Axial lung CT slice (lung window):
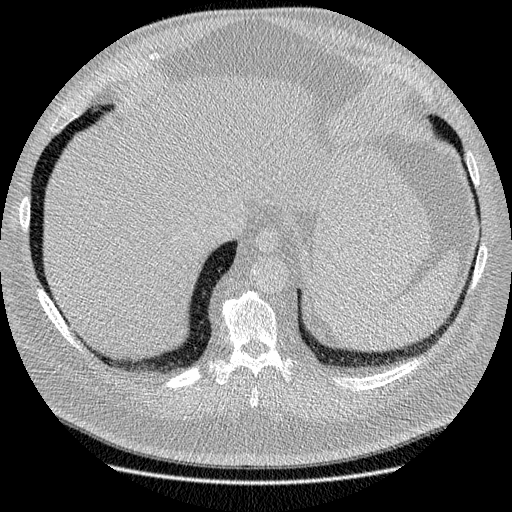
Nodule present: no